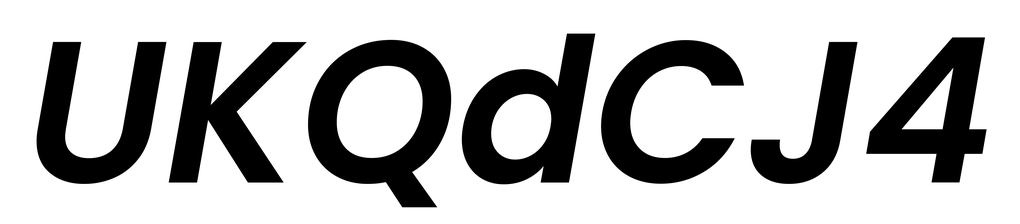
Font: Poppins-SemiBoldItalic